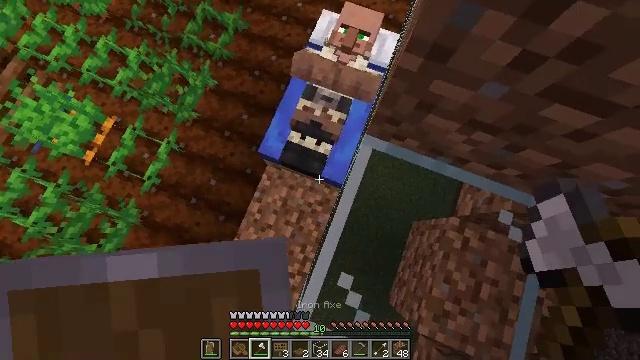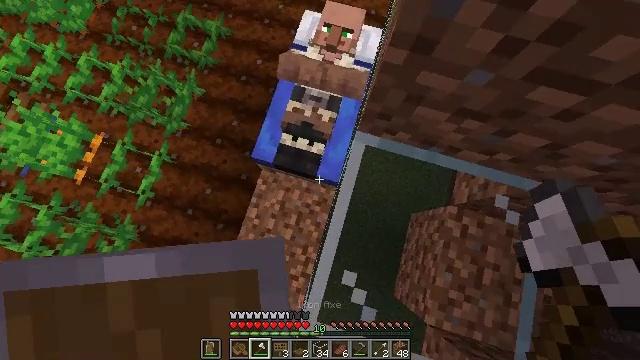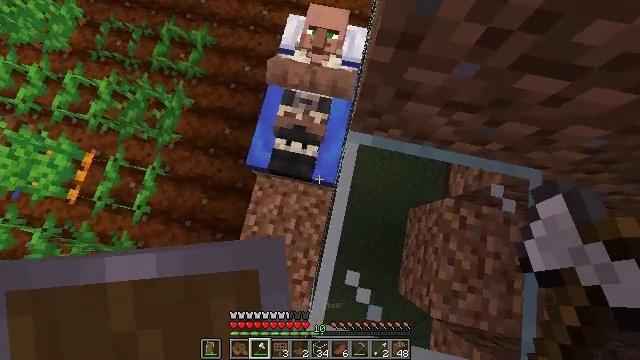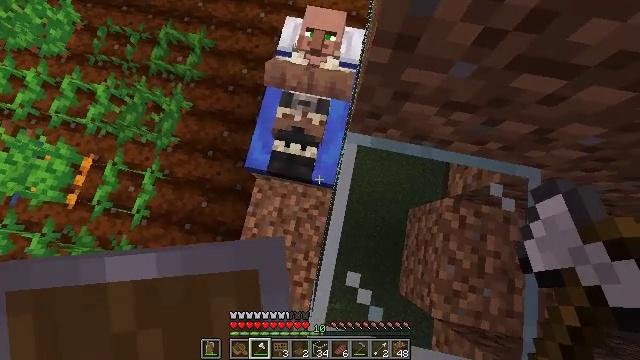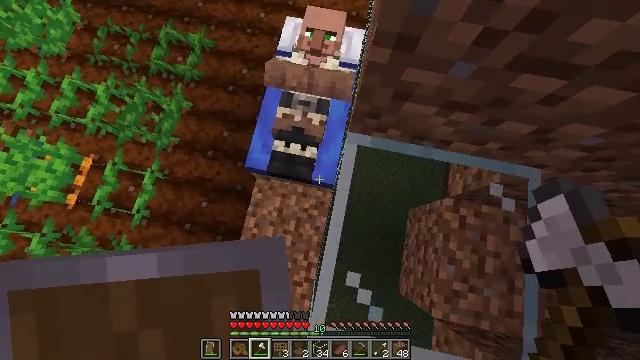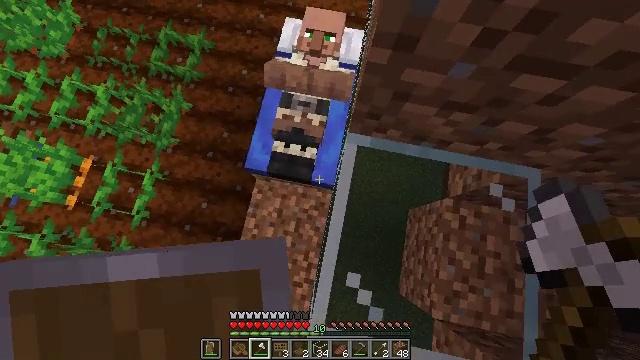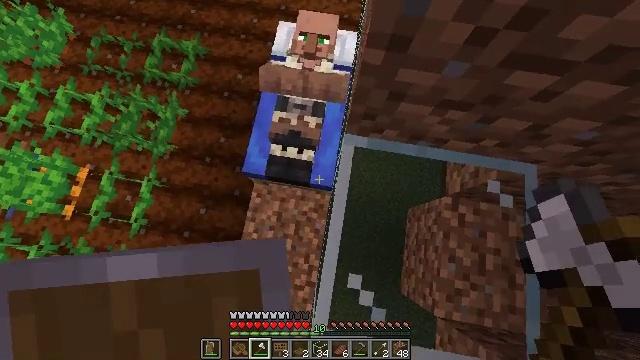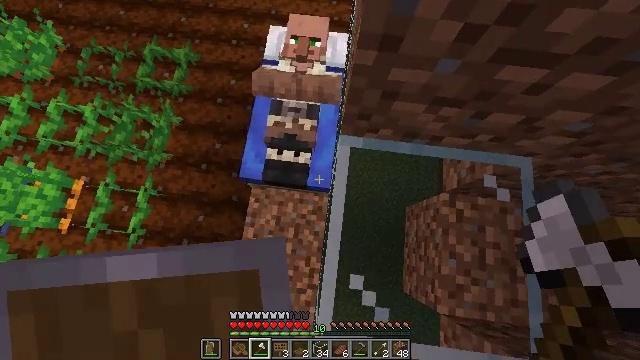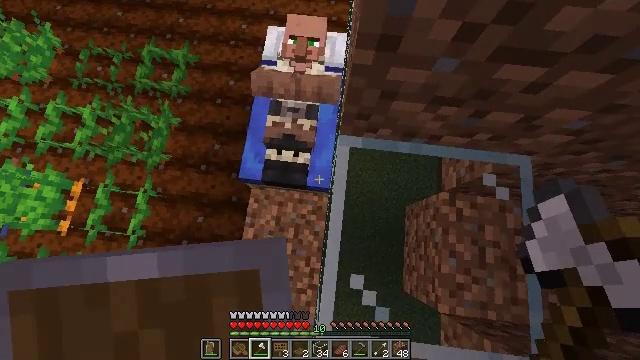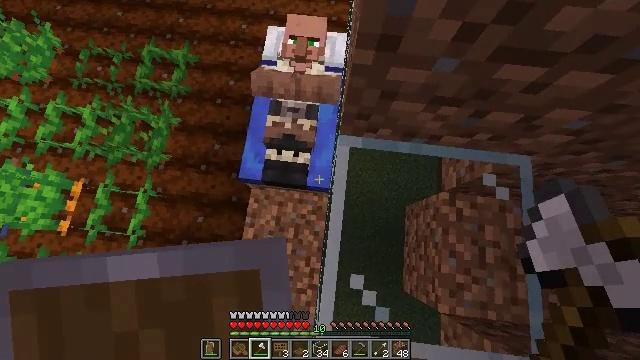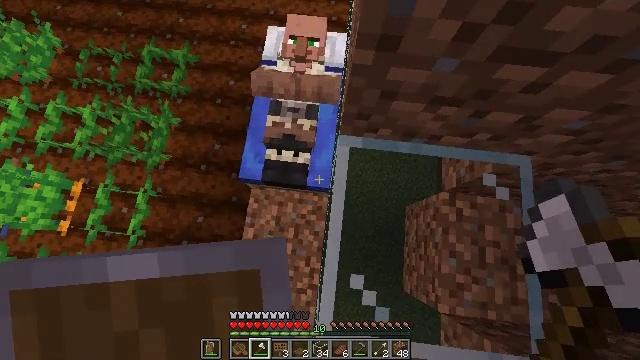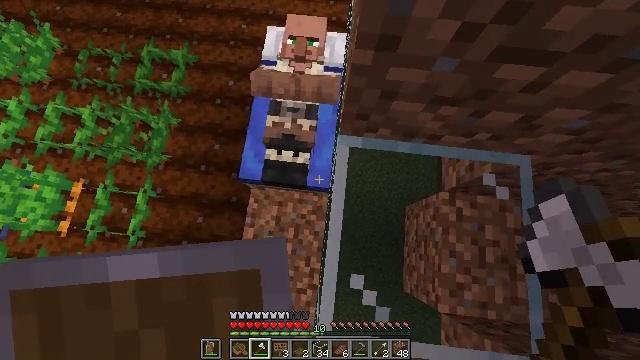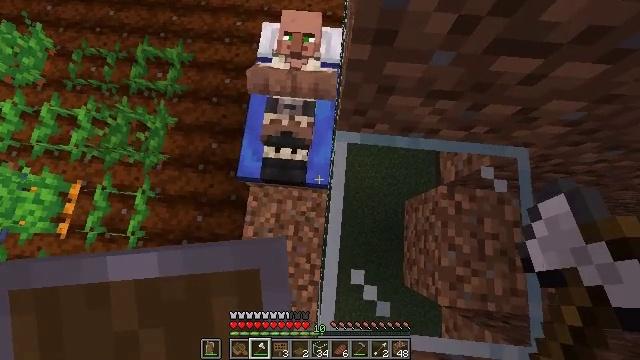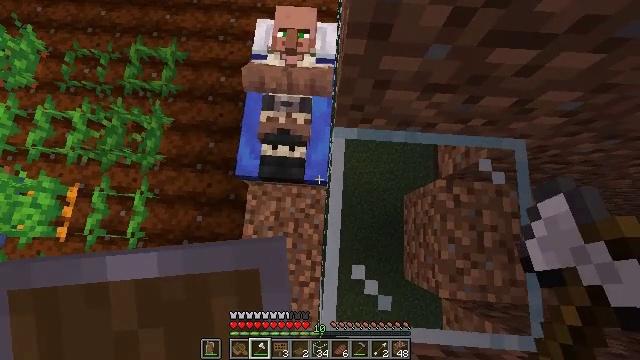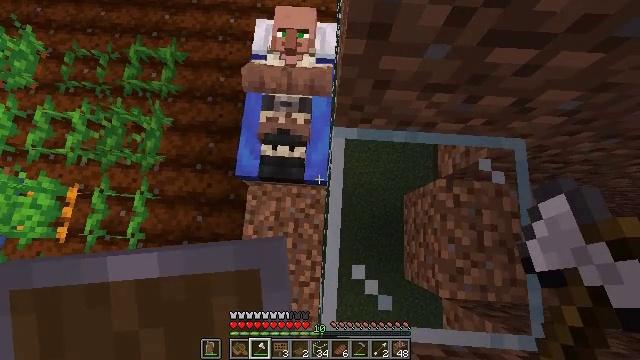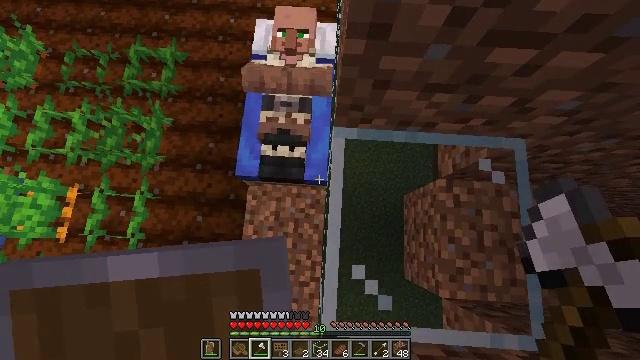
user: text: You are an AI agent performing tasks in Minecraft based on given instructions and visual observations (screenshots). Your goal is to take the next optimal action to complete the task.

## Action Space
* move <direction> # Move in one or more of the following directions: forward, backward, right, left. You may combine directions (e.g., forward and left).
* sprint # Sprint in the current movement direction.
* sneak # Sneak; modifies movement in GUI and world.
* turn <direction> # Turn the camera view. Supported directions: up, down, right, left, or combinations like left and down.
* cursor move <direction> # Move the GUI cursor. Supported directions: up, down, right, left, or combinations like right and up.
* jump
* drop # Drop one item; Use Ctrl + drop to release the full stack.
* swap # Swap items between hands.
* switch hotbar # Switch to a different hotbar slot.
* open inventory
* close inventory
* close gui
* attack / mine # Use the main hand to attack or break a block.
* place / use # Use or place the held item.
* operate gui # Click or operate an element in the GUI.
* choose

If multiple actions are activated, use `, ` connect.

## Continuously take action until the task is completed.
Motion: motion action
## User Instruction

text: Dismantle the blue bed.
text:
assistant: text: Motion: sneak, turn right
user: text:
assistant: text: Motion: sneak, turn right
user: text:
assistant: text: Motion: sneak
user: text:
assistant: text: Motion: sneak
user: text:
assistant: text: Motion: sneak
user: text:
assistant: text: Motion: sneak, turn right
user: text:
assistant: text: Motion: sneak, turn right
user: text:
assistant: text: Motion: sneak
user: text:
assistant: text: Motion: sneak
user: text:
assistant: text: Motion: sneak
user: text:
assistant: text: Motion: sneak
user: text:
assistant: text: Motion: sneak, turn right
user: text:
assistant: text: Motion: sneak, turn right
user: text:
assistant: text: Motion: sneak
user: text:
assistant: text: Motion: sneak
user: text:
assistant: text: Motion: sneak, attack / mine
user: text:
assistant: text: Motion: sneak, attack / mine
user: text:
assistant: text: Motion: sneak, attack / mine
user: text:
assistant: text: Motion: sneak, attack / mine
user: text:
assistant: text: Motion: sneak, attack / mine
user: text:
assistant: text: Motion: sneak, attack / mine
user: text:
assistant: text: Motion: sneak, attack / mine
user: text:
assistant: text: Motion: sneak, attack / mine
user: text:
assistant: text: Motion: sneak, attack / mine
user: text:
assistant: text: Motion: sneak, attack / mine
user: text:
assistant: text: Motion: sneak, attack / mine